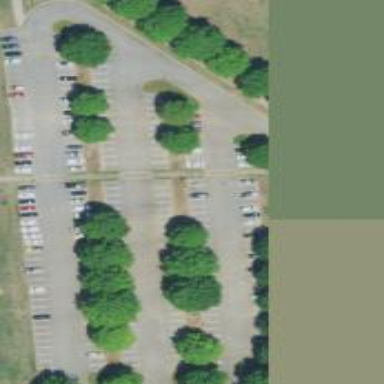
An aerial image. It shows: Parking area with surface.